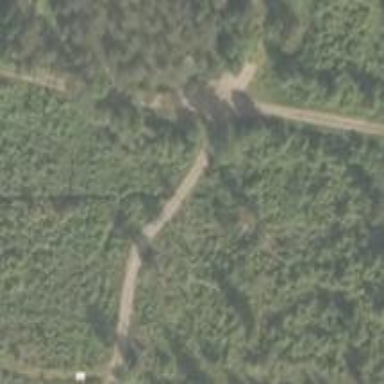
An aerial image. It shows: Track road designated for Nordic skiing.